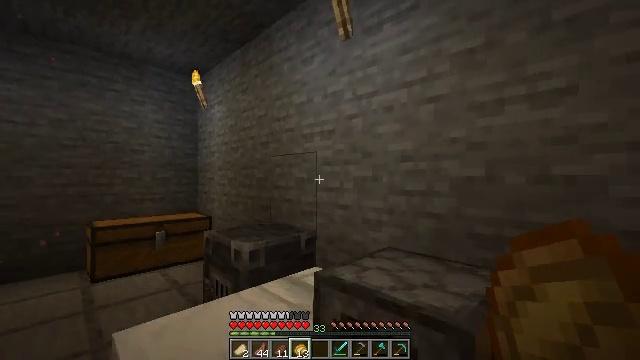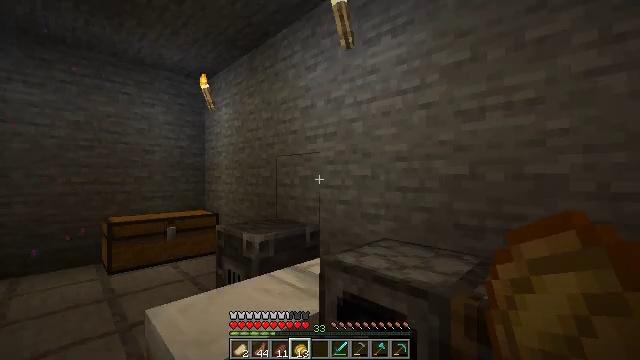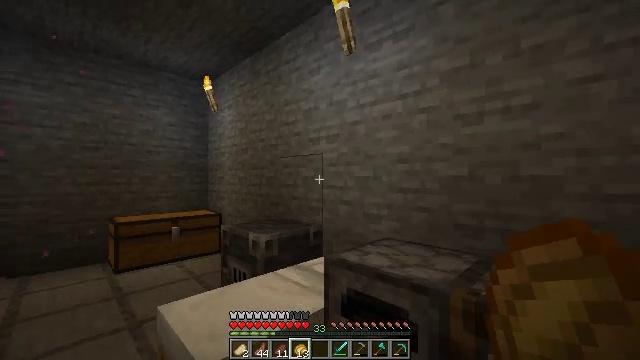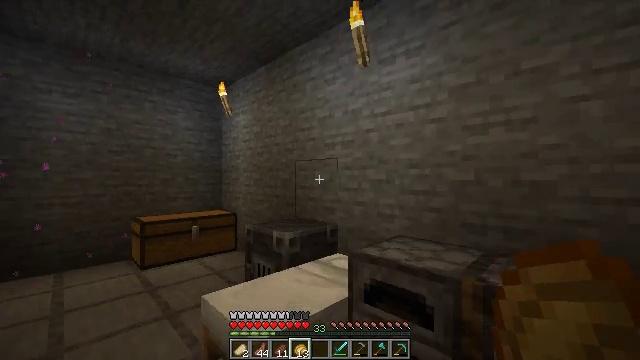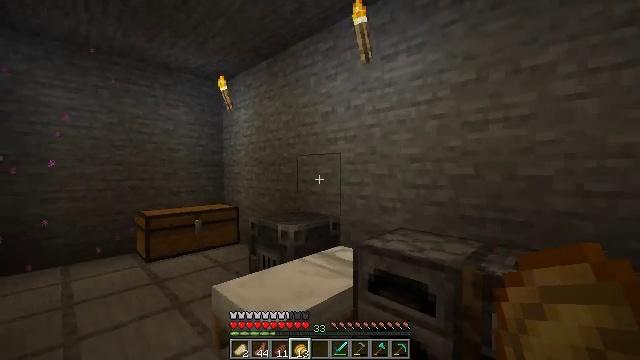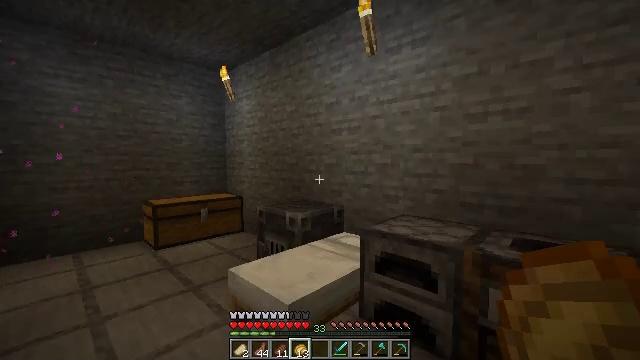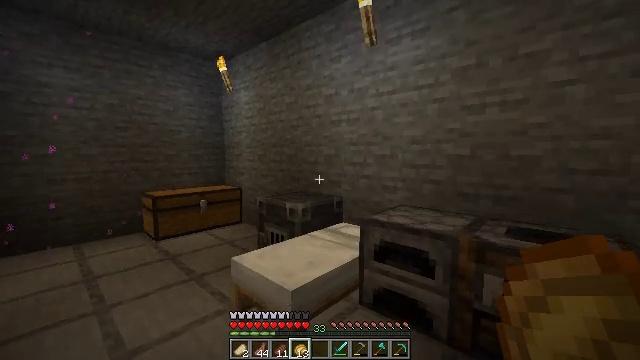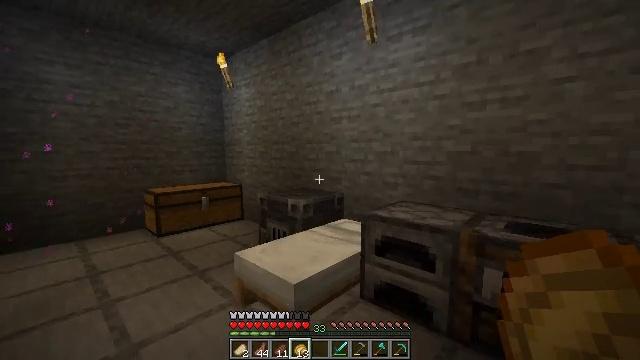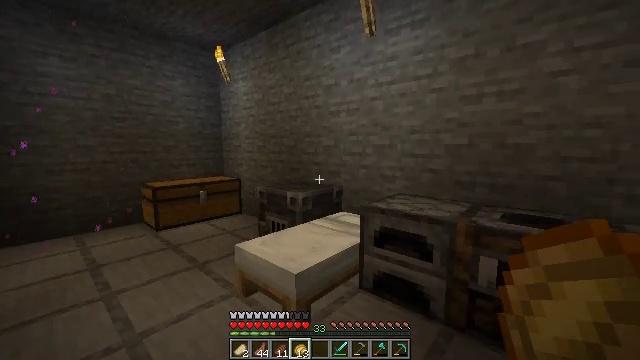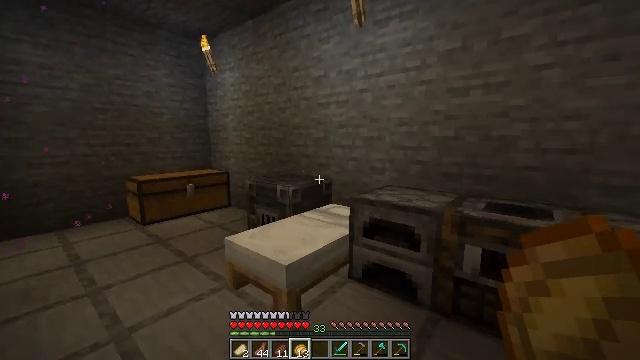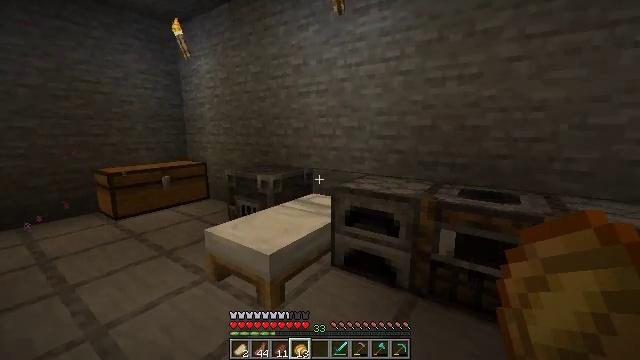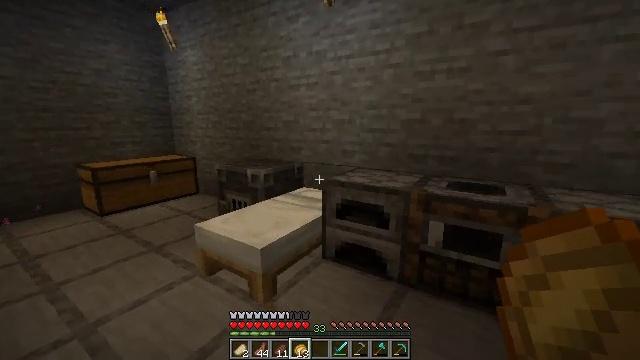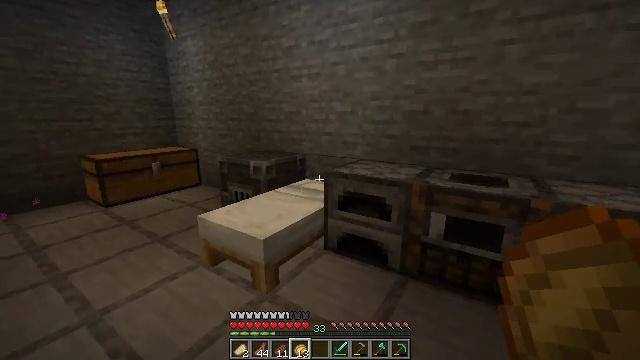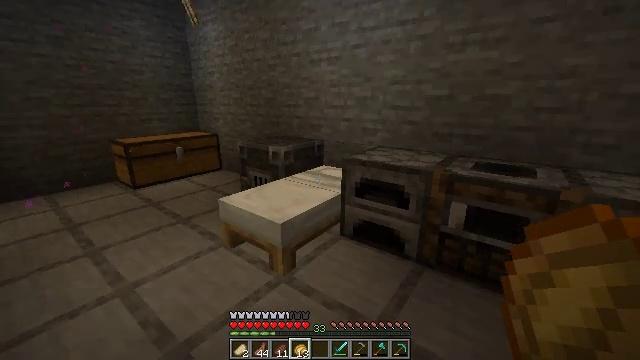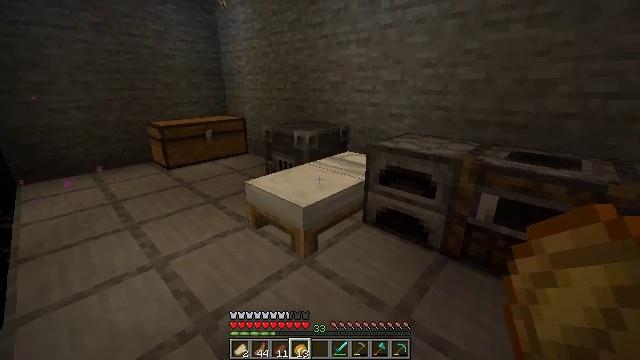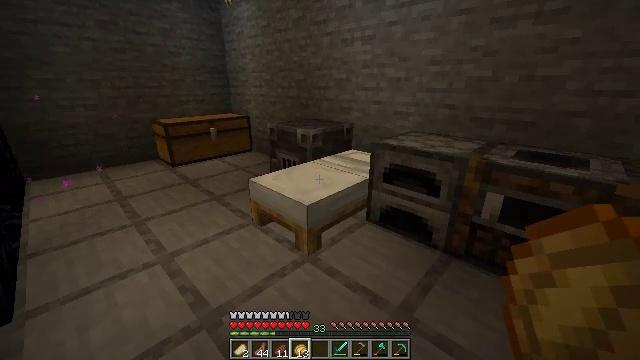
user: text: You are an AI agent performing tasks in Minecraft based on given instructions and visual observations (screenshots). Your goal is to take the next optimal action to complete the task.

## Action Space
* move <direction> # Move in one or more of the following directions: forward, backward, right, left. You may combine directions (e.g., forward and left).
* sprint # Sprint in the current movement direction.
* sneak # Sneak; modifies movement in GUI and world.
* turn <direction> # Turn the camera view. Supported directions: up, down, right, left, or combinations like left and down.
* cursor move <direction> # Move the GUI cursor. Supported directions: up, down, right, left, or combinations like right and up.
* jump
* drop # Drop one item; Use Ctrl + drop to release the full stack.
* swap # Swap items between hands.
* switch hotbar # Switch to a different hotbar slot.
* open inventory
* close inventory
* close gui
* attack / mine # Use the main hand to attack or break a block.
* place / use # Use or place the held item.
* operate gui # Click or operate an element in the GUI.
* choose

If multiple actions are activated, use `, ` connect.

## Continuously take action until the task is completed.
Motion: motion action
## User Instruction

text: Dig up carrots from the soil.
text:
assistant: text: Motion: move back and move left
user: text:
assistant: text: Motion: move back and move left
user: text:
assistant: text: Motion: move back and move left
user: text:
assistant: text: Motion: move back and move left, turn down
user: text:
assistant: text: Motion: turn down
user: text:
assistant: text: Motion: turn down
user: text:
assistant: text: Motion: no_op
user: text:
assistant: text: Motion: turn down
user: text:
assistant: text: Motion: turn right and down
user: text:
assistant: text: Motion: turn right and down
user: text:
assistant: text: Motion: turn right and down
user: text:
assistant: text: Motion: turn down
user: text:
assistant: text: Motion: turn left and down
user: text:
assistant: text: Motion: turn left and down
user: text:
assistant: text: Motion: no_op
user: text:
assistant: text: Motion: no_op
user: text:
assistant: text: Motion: no_op
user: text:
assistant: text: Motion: no_op
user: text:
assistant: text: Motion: use / place
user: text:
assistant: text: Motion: use / place
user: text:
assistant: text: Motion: use / place
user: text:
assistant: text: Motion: use / place
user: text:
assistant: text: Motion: no_op
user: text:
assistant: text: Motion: no_op
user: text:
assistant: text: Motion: no_op
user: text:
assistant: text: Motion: no_op
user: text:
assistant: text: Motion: no_op
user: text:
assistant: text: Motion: no_op
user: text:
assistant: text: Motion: no_op
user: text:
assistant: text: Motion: turn down